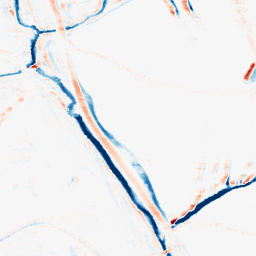
Category: morphological
Decomposition family: morphological_rect
Decomposition parameters: operation: average
width: 10
height: 5
Upsampling method: bilinear
Upsampling parameters: scale: 2
Upsampling scale: 2